Field crop: maize
Growth stage: 2
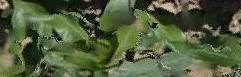
Species: maize